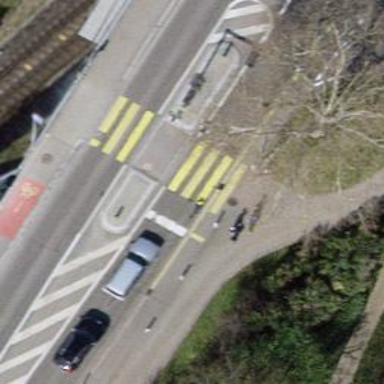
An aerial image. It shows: Primary highway with asphalt surface. There are sidewalks on both sides and cycle track.